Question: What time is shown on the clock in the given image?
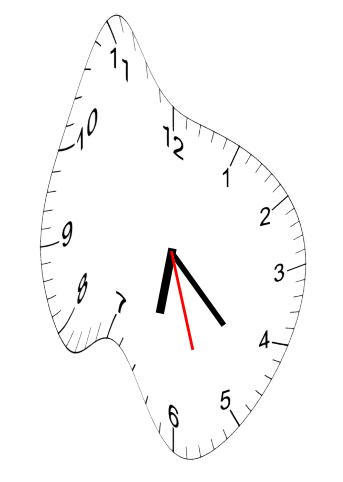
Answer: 06:22:27